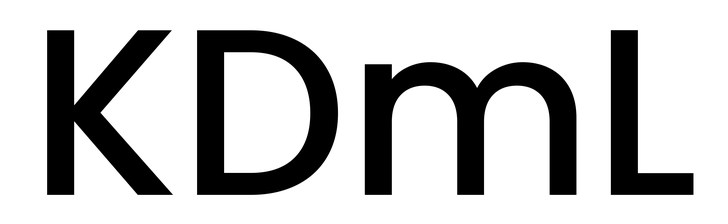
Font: Poppins-Medium